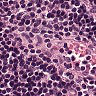
Metastatic tissue present: no